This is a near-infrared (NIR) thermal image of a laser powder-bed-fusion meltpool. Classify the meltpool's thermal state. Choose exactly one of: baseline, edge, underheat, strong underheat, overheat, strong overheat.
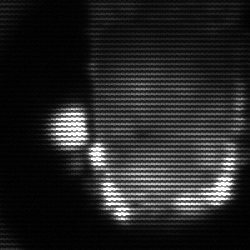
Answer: baseline